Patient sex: M
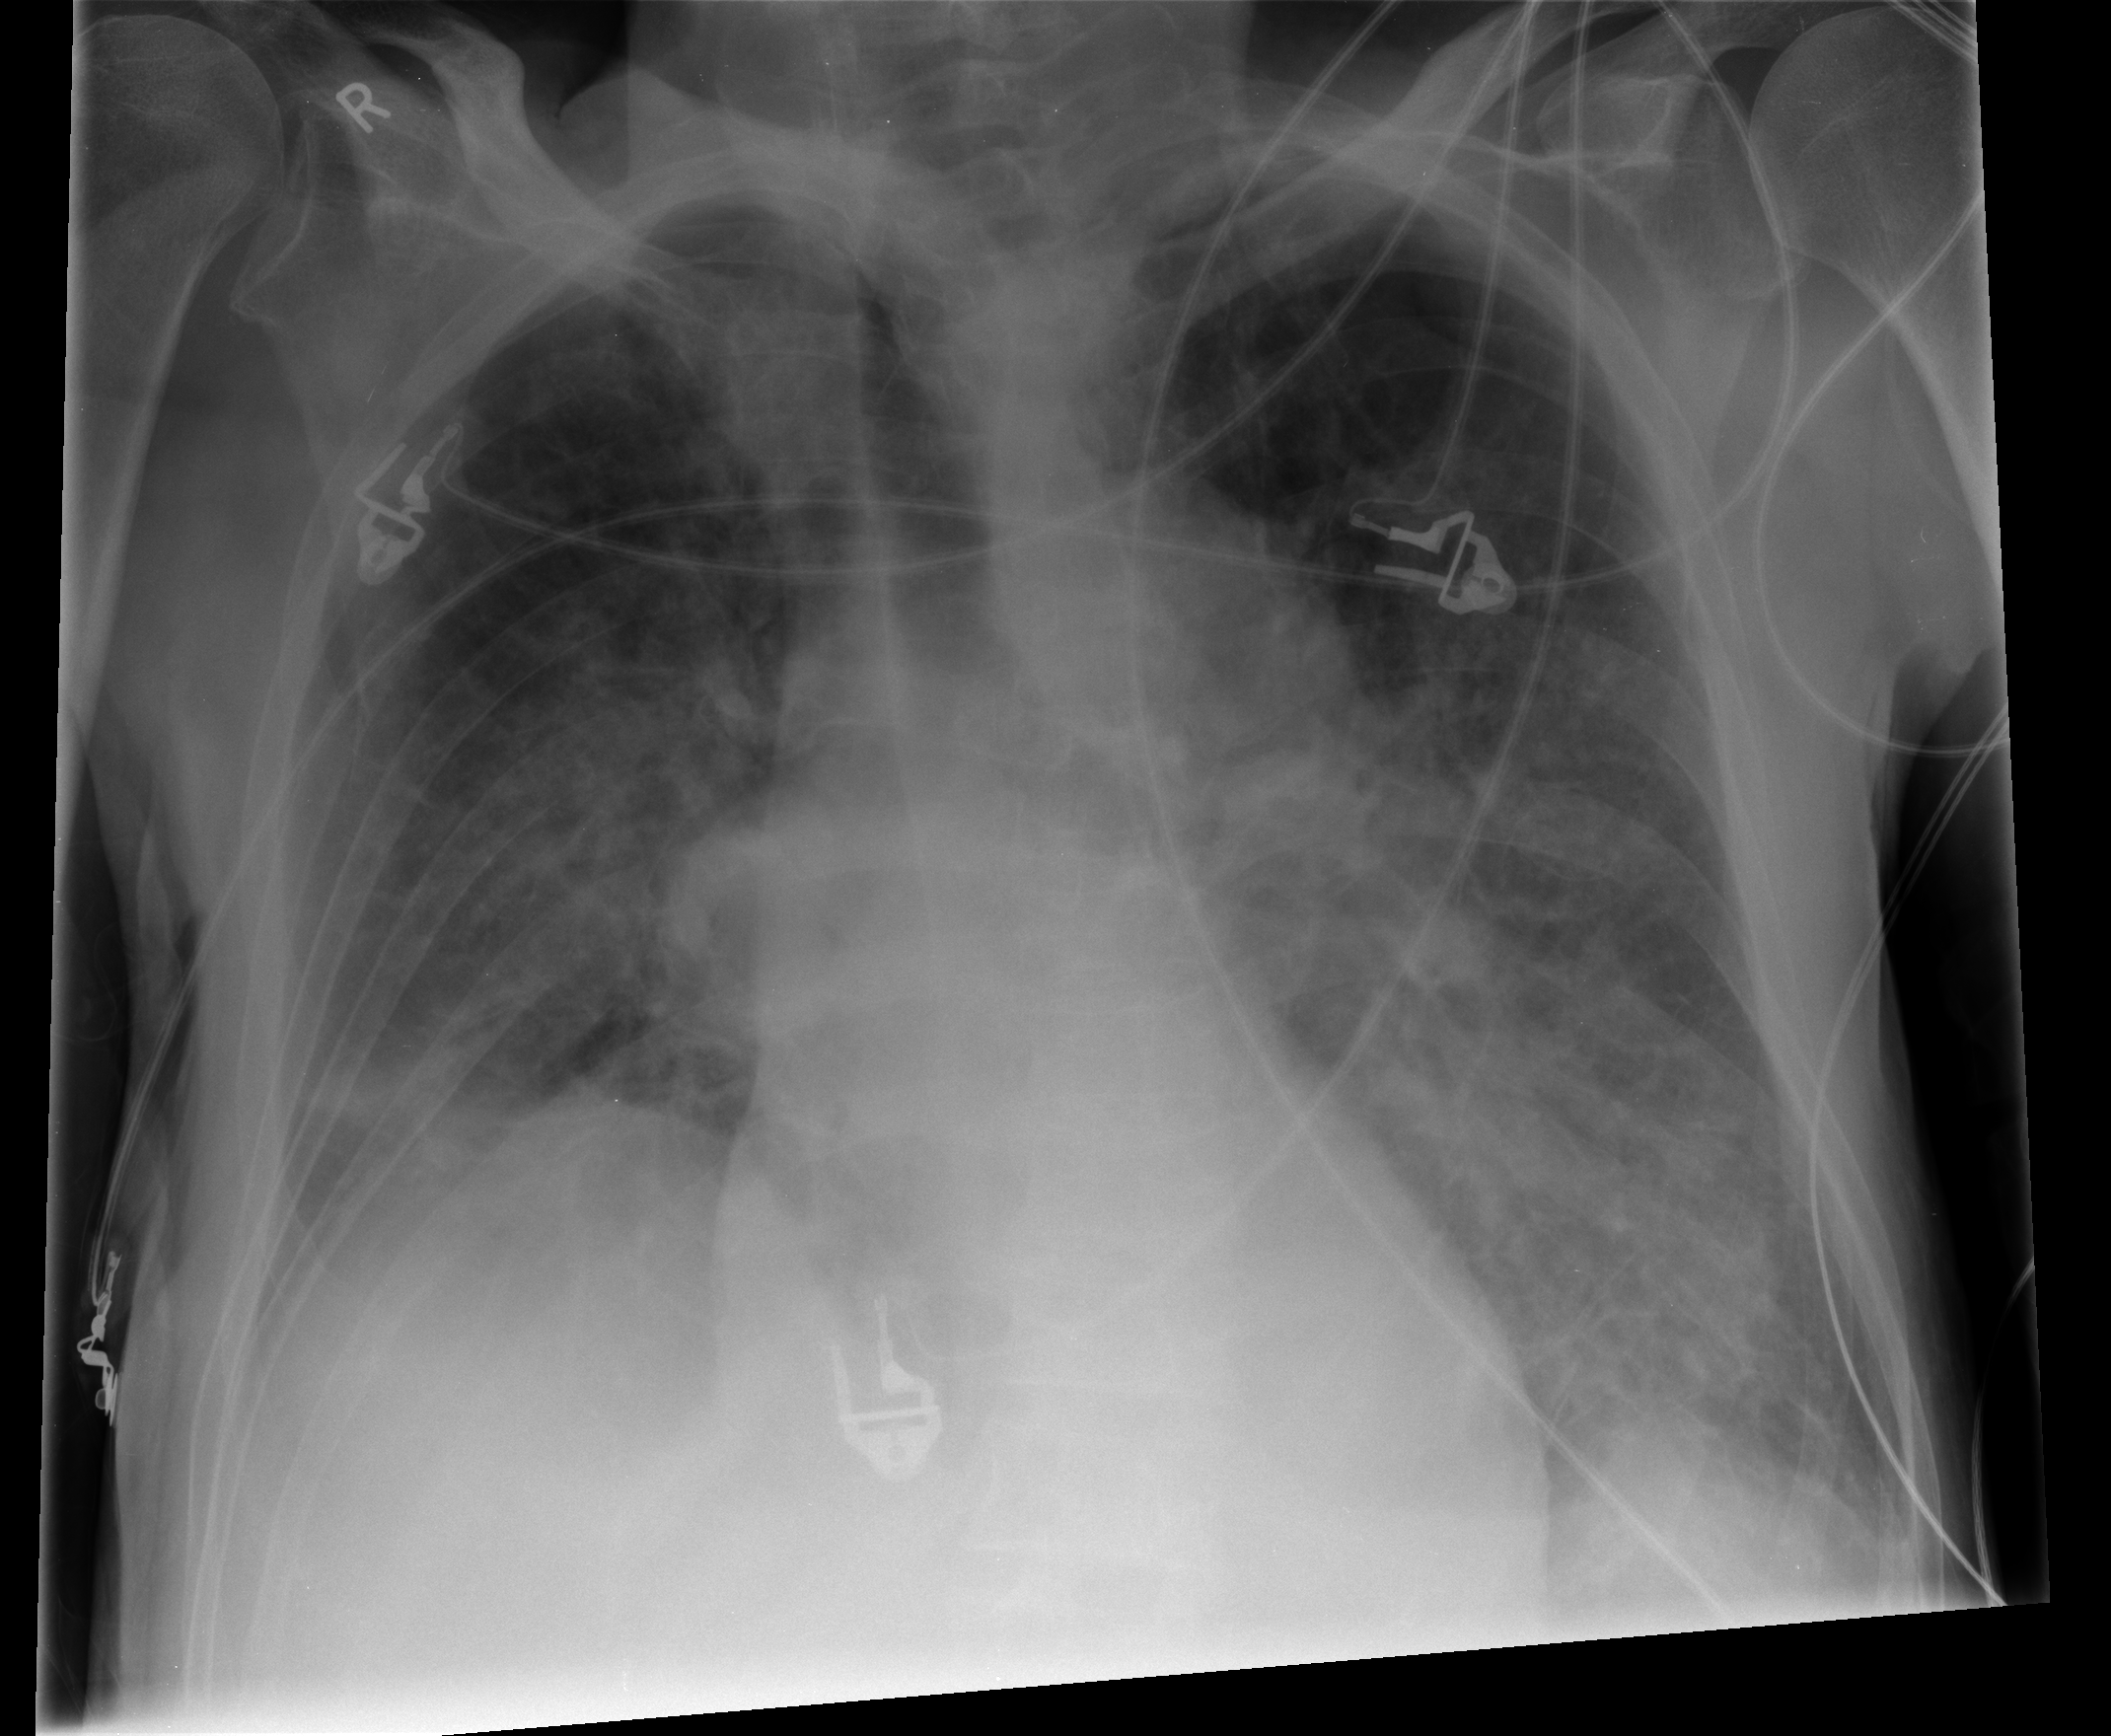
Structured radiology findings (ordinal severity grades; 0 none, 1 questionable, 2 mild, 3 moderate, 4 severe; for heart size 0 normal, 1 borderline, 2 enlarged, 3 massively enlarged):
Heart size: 0
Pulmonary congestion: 2
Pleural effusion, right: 0
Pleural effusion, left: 0
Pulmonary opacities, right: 2
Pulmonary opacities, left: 2
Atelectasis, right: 2
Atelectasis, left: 2